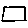
Label: square